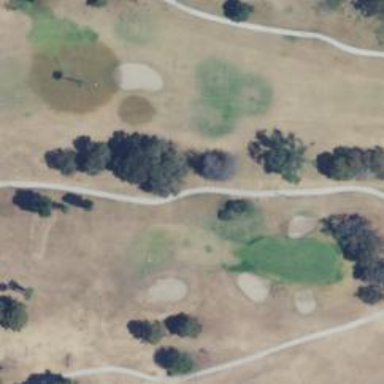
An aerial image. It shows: Golf hole.